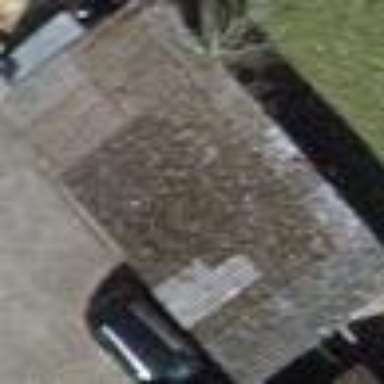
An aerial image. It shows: View of roof of building.